The image shows the envelope spectrum of a rolling-element bearing's vibration signal, with the characteristic fault frequencies (BPFO outer race, BPFI inner race, BSF ball, FTF cage) marked as reference lines. Based on the visible evidence, which condition applies: normal, inner_race, outer_race, ball?
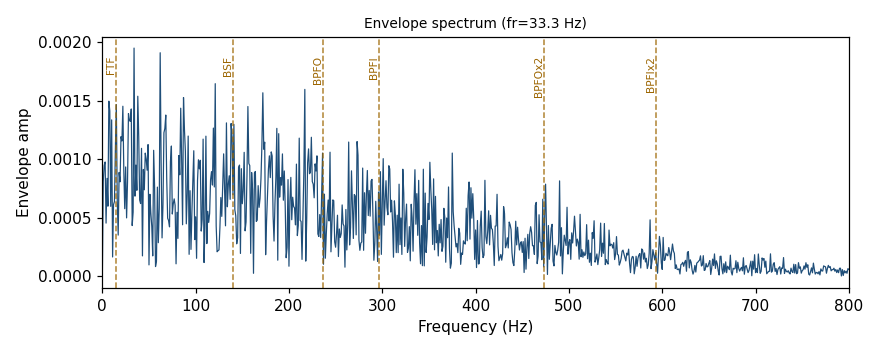
Answer: normal